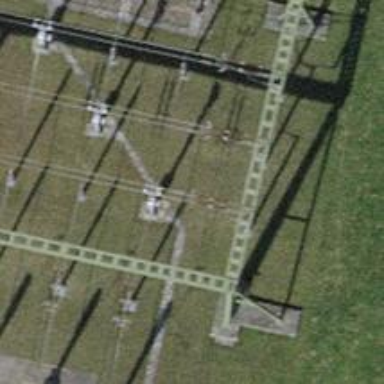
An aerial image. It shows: Insulator used in power equipment.